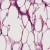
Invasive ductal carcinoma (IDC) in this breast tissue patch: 0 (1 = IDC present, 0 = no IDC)